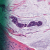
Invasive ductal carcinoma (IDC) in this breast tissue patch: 1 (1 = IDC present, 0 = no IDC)